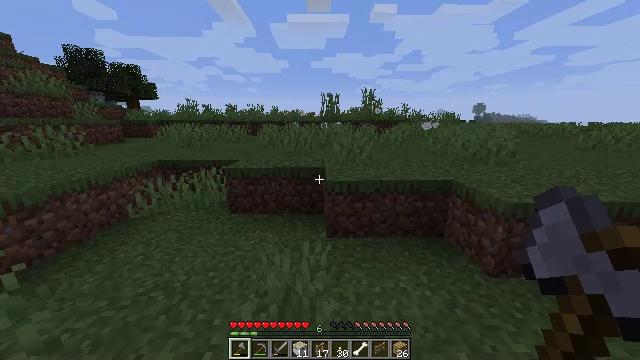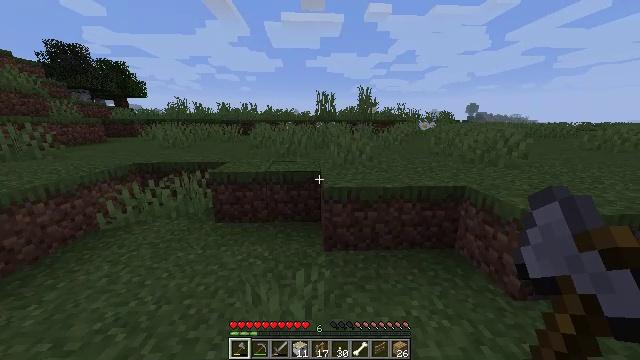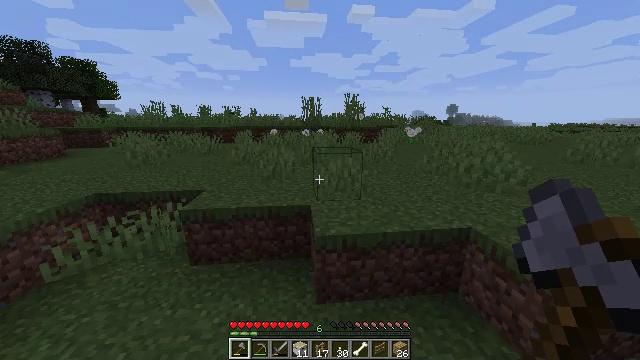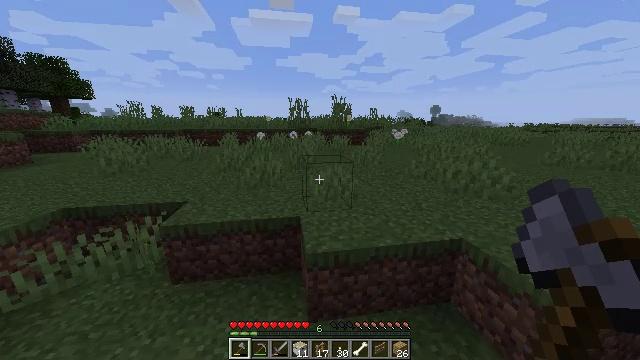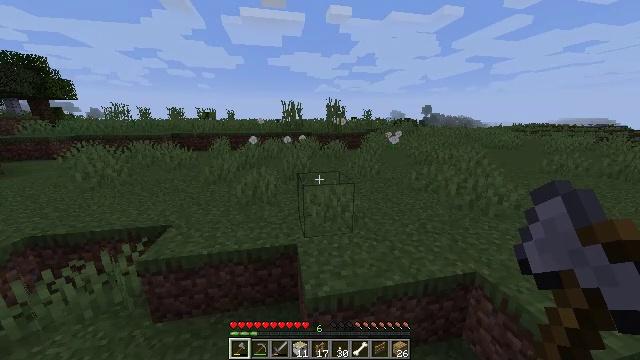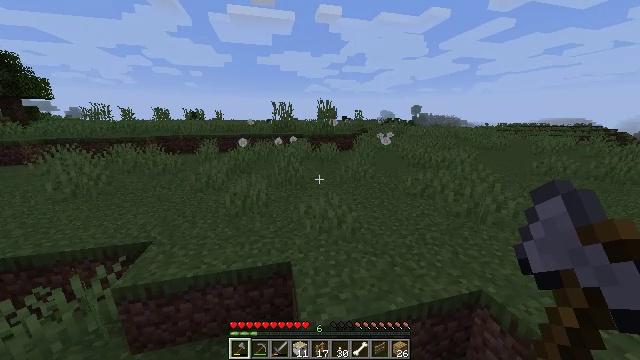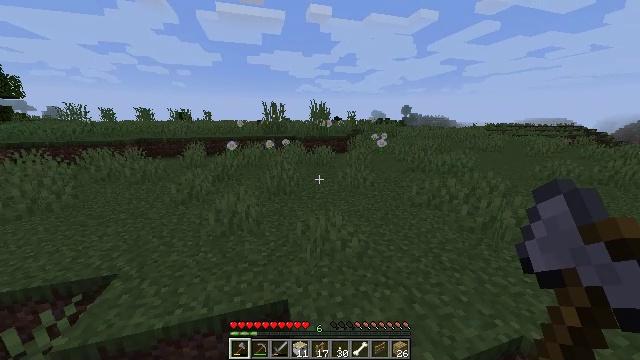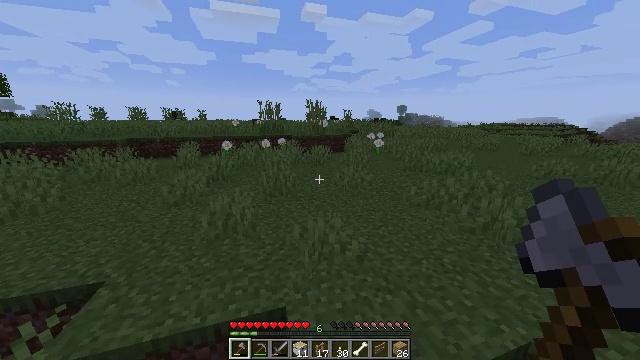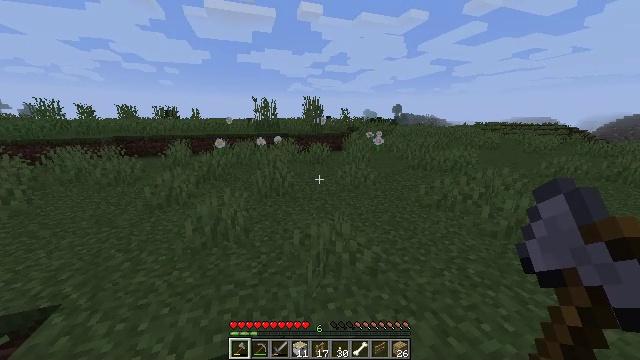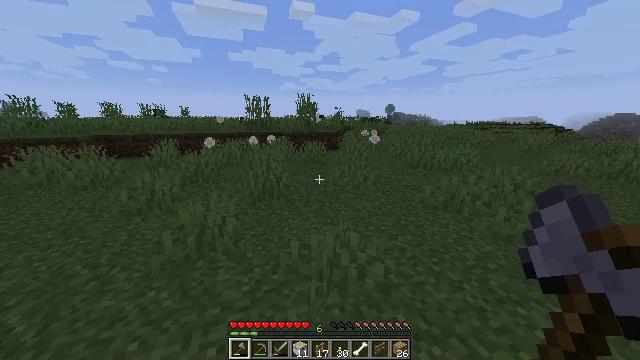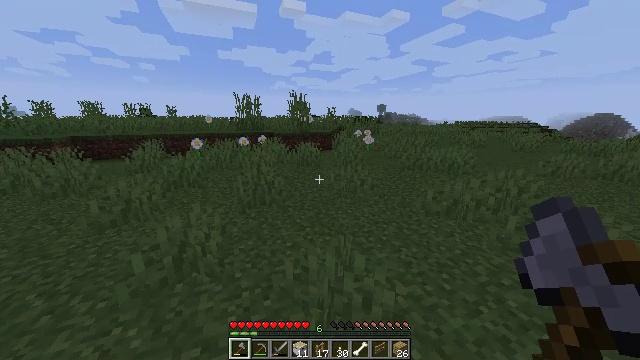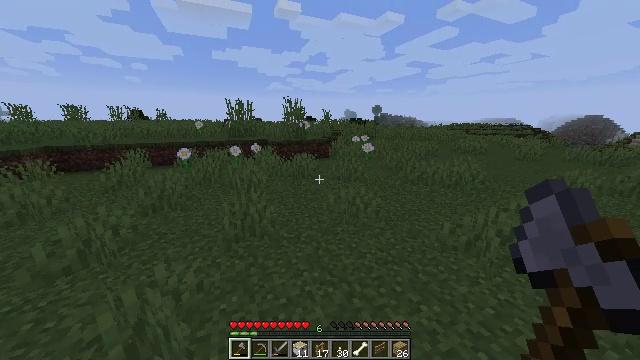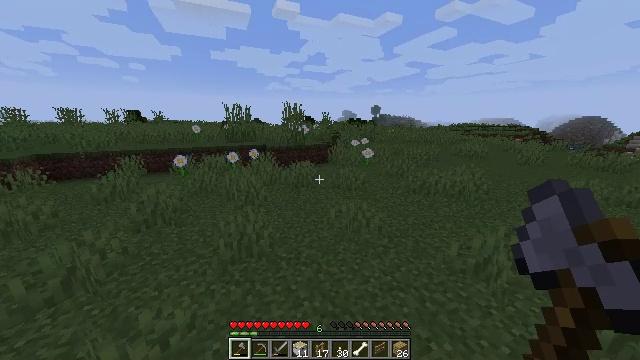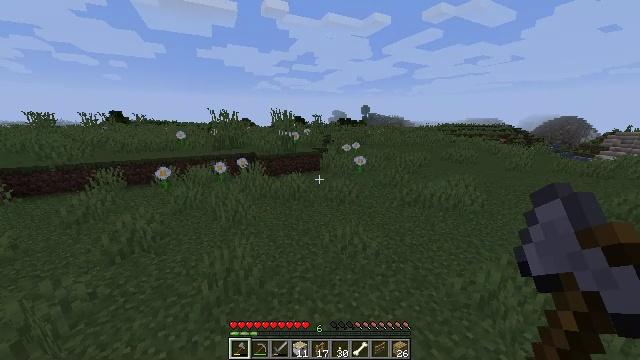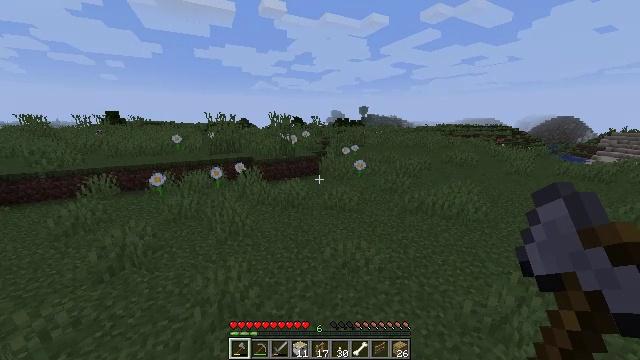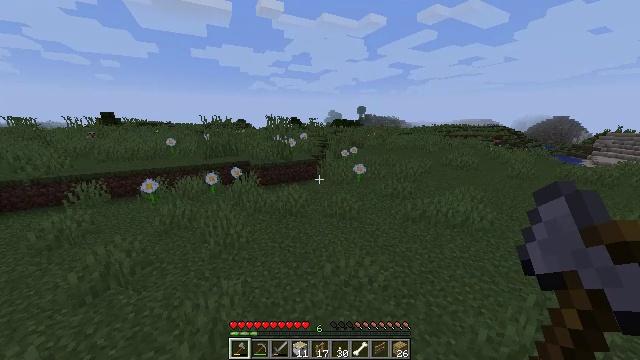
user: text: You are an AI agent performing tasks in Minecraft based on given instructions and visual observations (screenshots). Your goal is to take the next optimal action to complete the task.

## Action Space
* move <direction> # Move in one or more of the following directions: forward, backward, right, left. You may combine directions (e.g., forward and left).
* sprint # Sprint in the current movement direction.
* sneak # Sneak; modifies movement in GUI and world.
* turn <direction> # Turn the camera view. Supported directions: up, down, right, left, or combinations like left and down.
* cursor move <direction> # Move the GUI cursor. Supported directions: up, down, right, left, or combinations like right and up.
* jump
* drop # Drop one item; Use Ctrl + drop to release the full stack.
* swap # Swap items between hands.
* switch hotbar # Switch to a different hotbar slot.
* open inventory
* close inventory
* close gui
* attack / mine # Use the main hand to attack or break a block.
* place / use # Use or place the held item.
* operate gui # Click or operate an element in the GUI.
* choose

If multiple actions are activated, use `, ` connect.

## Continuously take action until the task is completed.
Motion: motion action
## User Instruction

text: Combine wool and wooden planks to make a gray bed.
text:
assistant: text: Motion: move forward, sprint, turn right, jump
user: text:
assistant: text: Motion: move forward, sprint, turn right, jump
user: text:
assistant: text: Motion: move forward, sprint, turn right, jump
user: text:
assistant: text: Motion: move forward, sprint, turn right, jump
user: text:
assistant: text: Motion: move forward, sprint, turn right, jump
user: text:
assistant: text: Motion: move forward, sprint, turn right, jump
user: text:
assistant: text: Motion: move forward, sprint, turn right, jump
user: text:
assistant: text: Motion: move forward, sprint, turn right, jump
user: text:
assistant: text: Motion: move forward, sprint, turn right, jump
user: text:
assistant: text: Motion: move forward, sprint, turn right, jump
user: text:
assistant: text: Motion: move forward, sprint, turn right, jump
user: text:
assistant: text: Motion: move forward, sprint, jump
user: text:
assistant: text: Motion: move forward, sprint, turn right, jump
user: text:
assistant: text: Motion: move forward, sprint, jump
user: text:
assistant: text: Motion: move forward, sprint, jump
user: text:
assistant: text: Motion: move forward, sprint, jump
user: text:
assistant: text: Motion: move forward, sprint, jump
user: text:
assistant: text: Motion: move forward, sprint, jump
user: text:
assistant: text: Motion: move forward, sprint, jump
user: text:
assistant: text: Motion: move forward, sprint, turn left, jump
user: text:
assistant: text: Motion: move forward, sprint, turn left, jump
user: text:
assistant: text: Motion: move forward, sprint, turn left, jump
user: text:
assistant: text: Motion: move forward, sprint, turn left, jump
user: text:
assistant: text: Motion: move forward, sprint, turn left, jump
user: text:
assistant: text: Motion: move forward, sprint, turn left, jump
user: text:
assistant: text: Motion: move forward, sprint, turn left, jump
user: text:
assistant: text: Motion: move forward, sprint, turn left, jump
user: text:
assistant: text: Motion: move forward, sprint, turn left, jump
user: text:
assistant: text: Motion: move forward, sprint, turn left, jump
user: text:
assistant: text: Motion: move forward, sprint, turn left, jump